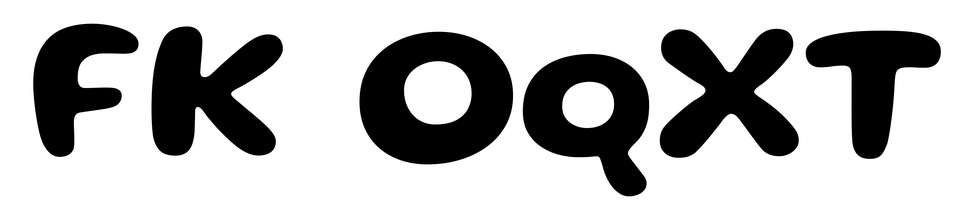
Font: Gluten_SemiBold